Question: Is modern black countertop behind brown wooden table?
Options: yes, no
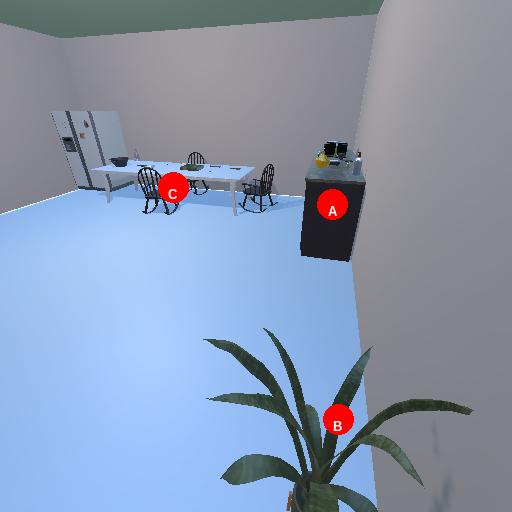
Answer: yes